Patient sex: F
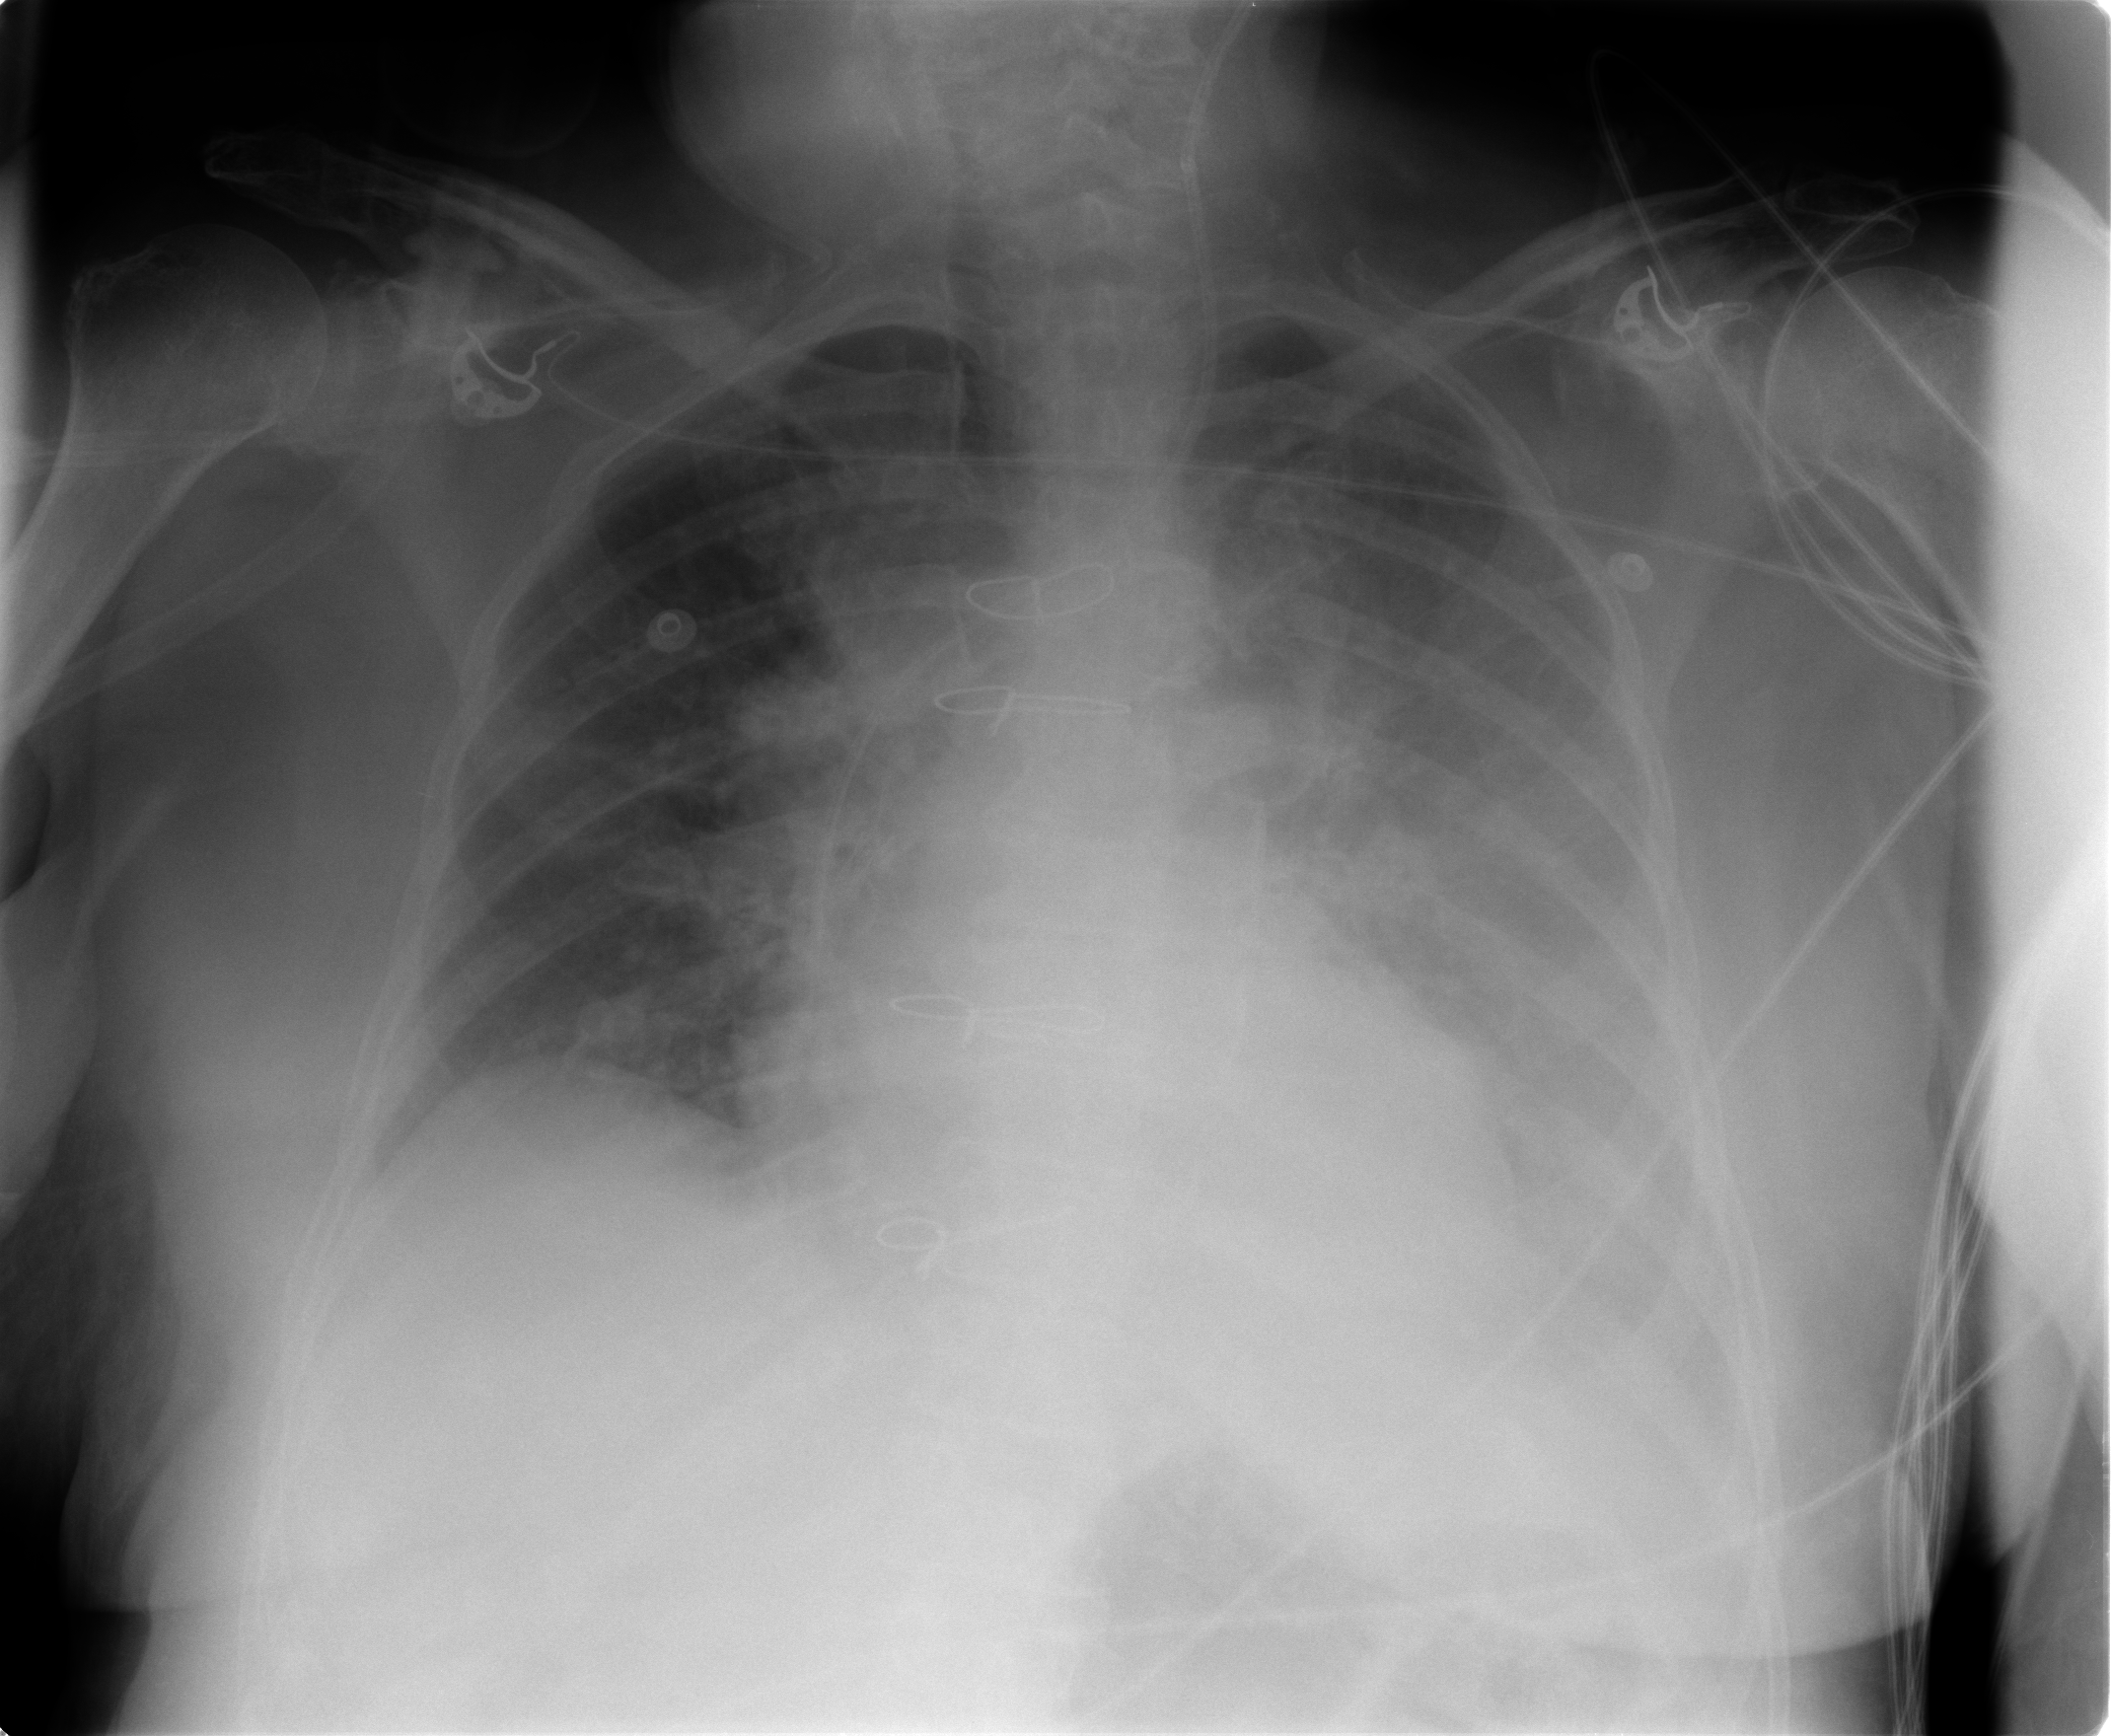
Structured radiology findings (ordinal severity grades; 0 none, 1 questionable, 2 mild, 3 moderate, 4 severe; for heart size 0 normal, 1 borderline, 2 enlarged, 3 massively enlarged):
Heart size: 0
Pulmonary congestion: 2
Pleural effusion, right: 0
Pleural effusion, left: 3
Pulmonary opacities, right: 0
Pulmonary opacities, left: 0
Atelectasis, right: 0
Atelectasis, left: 2